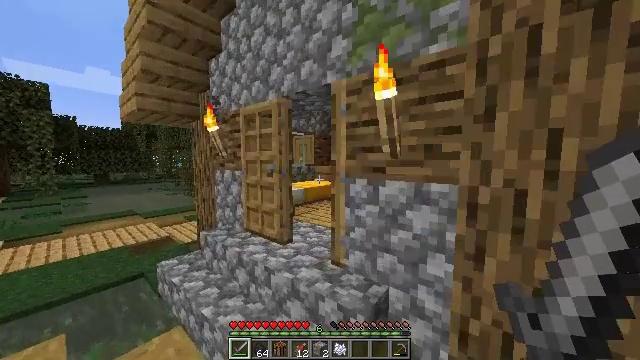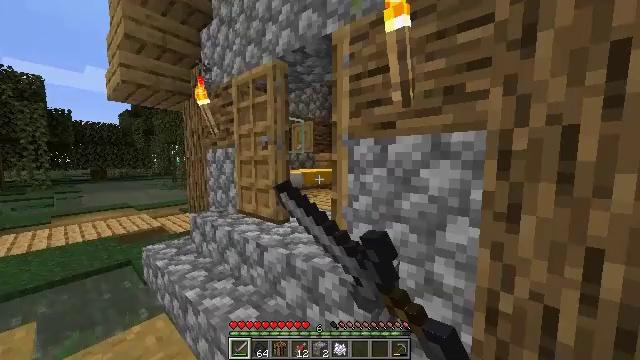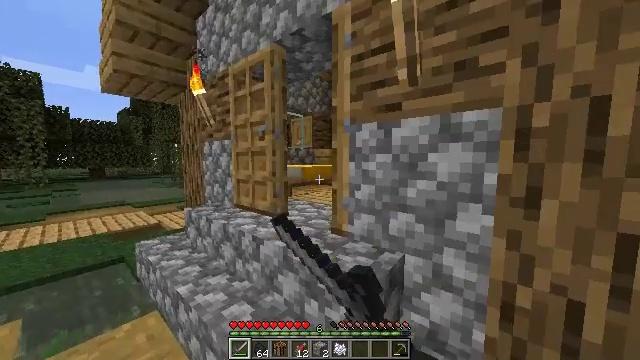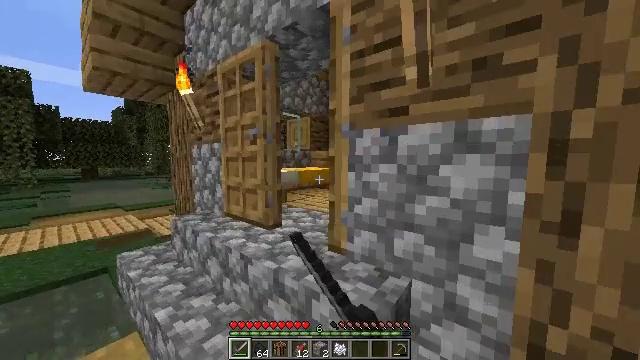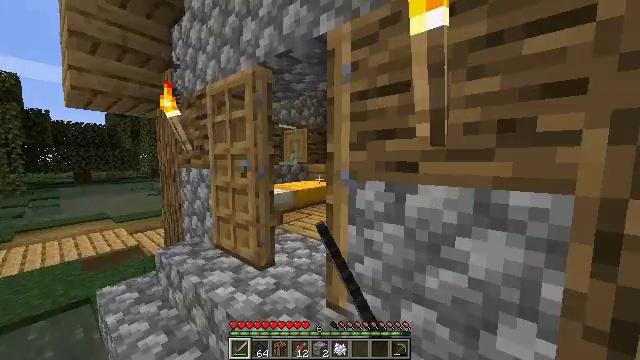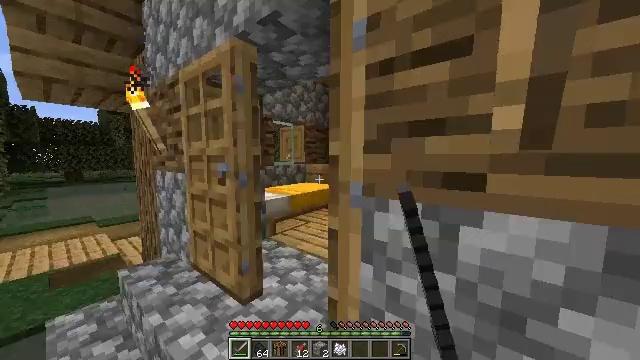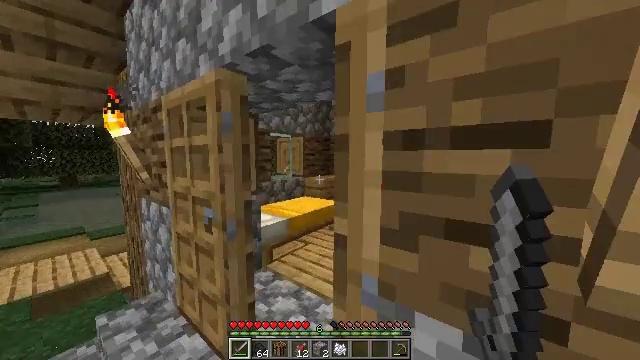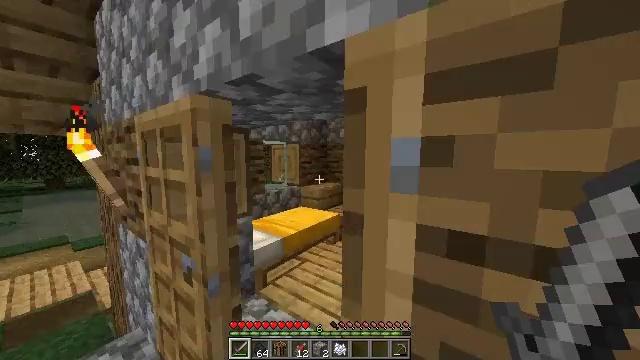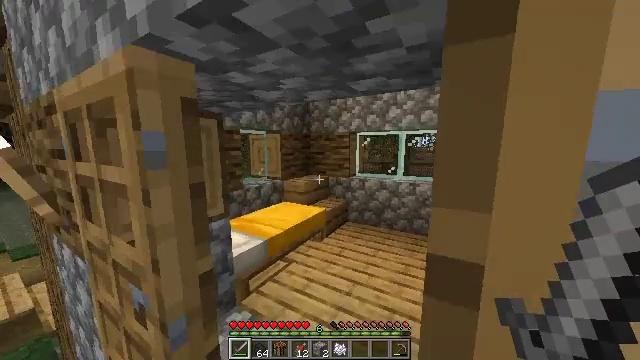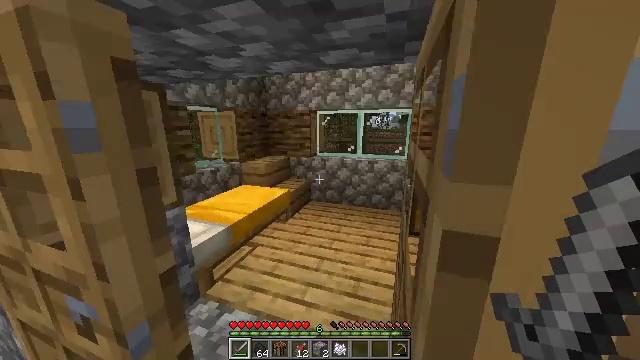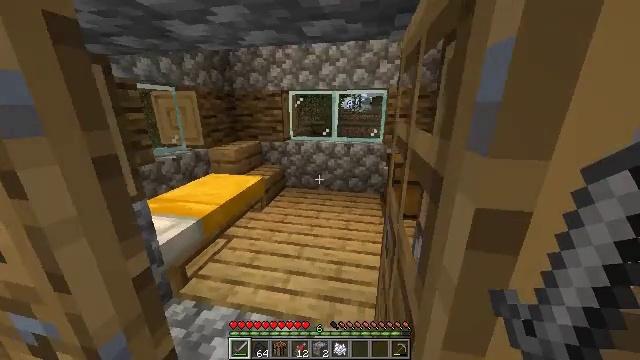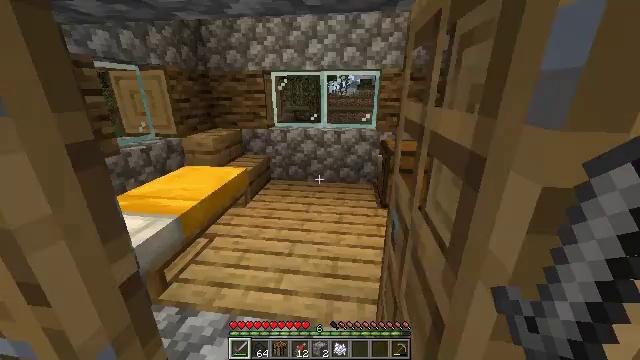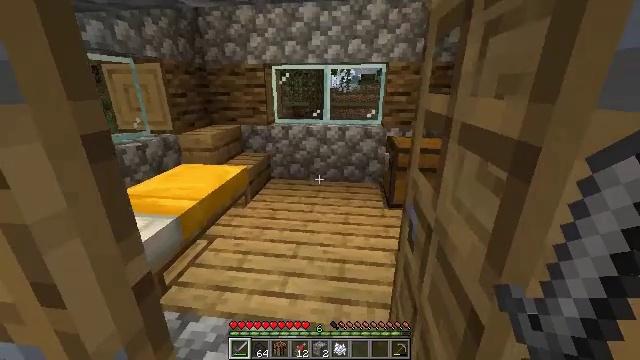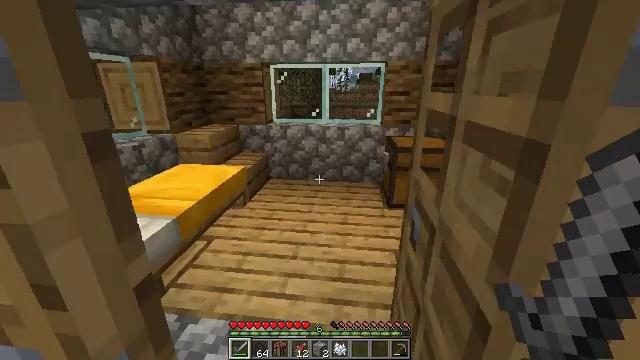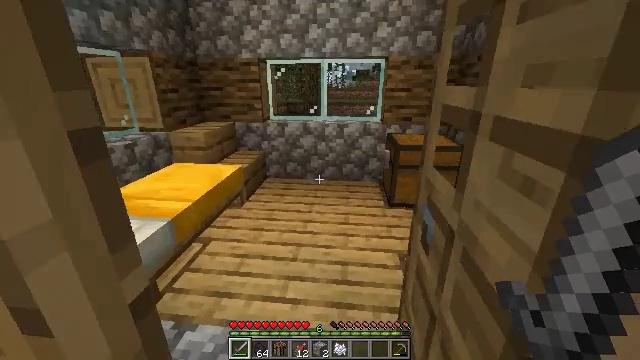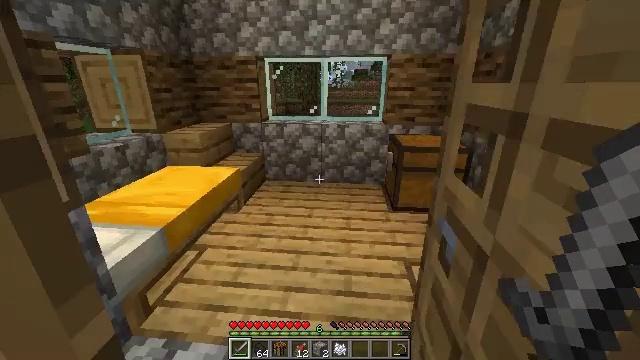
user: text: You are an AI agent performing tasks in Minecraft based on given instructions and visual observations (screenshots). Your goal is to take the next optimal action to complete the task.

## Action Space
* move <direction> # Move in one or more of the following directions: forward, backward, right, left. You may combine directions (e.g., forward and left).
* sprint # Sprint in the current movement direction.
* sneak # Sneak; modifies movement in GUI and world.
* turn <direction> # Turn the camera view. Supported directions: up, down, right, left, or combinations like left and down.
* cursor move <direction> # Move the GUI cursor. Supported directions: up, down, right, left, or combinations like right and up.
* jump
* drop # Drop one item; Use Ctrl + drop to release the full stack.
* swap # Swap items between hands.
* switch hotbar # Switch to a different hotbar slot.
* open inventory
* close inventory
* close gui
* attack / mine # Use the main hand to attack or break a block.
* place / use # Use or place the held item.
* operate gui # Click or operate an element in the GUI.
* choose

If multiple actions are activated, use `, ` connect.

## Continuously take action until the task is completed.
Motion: motion action
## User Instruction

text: Break the yellow bed.
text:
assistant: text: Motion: move forward, use / place
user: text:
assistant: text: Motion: move forward, use / place
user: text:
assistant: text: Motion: move forward
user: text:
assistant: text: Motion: move forward
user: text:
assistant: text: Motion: move forward
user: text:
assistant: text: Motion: move forward
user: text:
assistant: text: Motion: move forward, turn right
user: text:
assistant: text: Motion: move forward, turn right and down
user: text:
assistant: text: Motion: move forward, turn right and down
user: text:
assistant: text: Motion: move forward, turn right and down
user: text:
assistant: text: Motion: move forward, turn right and down
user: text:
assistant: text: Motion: move forward
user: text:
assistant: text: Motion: move forward
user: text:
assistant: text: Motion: move forward
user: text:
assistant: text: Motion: move forward
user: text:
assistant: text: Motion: move forward
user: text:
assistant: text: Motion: no_op
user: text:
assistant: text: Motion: turn left and down
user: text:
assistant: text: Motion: turn left and down
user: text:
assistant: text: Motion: turn left
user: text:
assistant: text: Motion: no_op
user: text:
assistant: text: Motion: no_op
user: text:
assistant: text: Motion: no_op
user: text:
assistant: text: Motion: no_op
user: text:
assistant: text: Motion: no_op
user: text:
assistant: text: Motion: turn left
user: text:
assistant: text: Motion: turn left
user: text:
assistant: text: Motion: turn left, attack / mine
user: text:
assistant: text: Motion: attack / mine
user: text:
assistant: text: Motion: attack / mine